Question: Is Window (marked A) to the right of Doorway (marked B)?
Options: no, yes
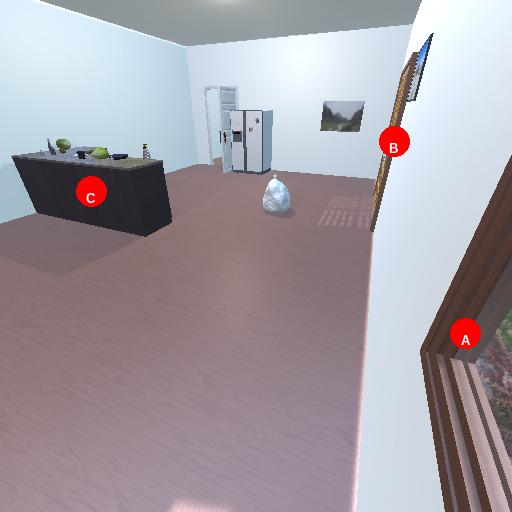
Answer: no